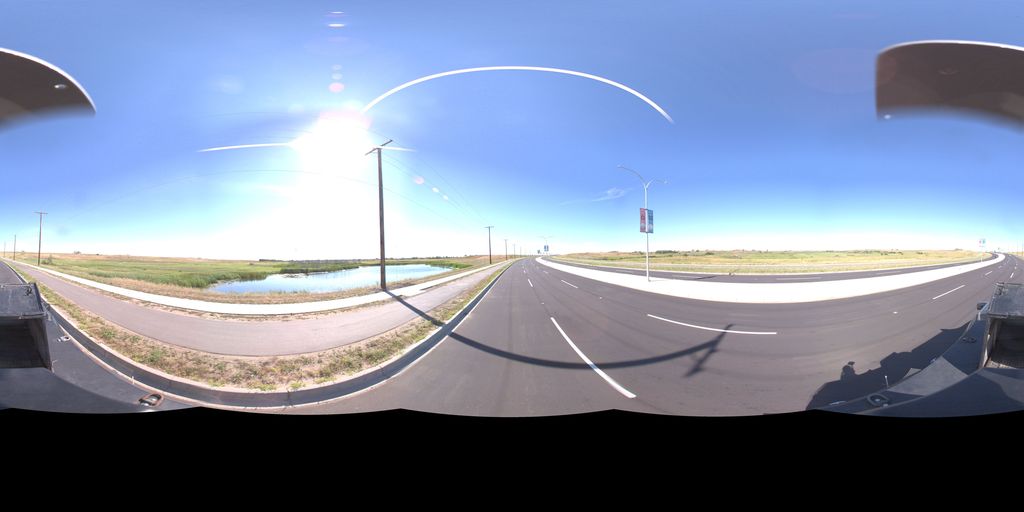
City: saskatoon